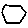
Label: hexagon